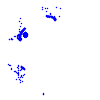
Particle: electron